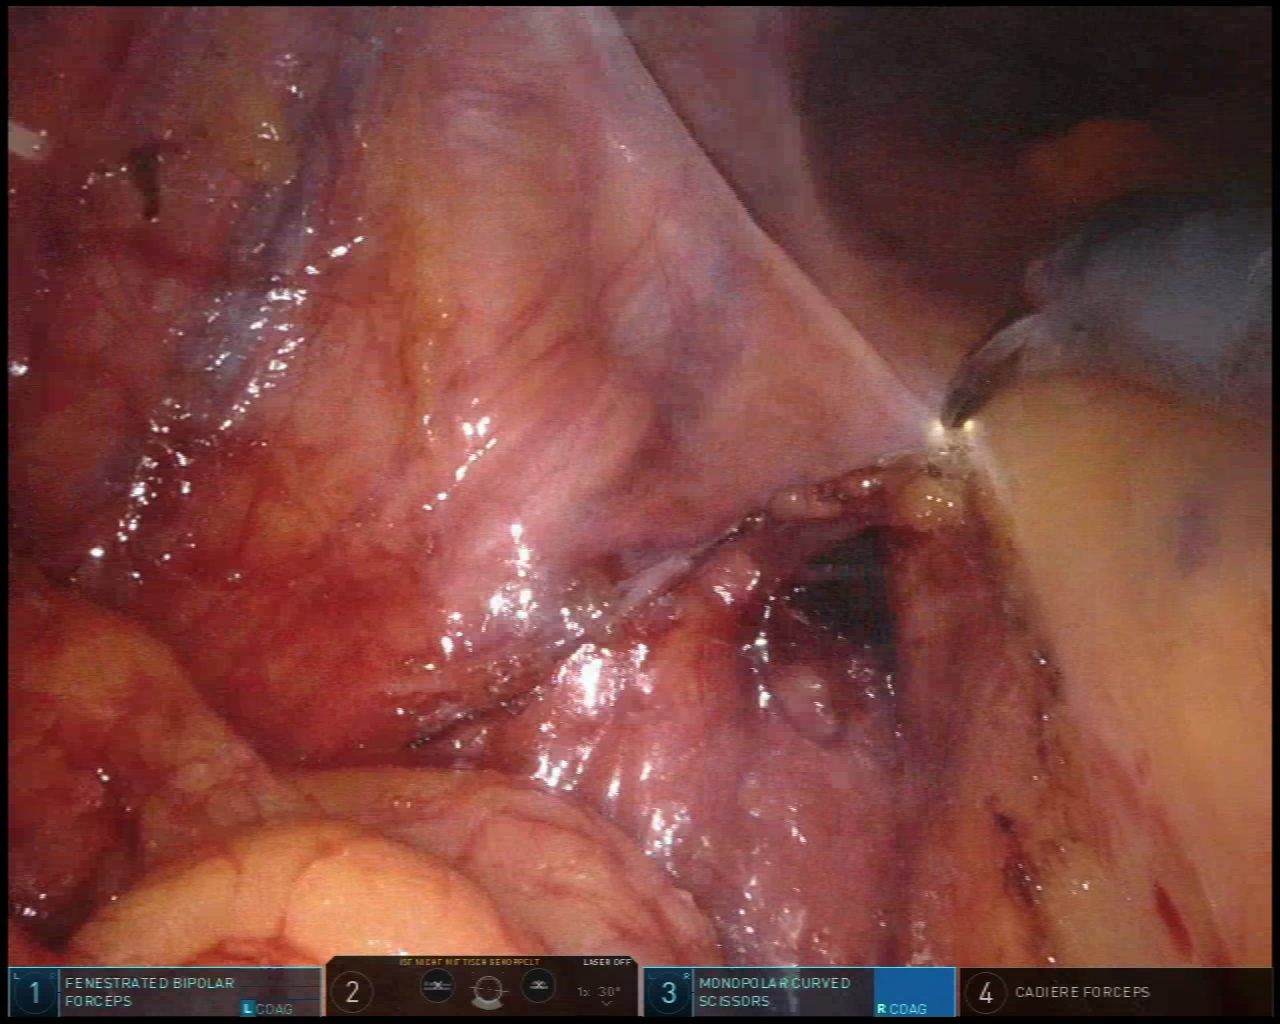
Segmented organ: ureter
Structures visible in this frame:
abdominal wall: yes
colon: no
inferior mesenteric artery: no
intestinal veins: no
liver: no
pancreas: no
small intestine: no
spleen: no
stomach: no
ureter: yes
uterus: no
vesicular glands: no